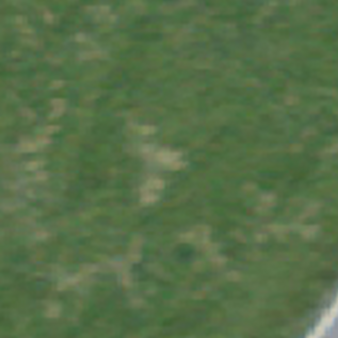
Label: other